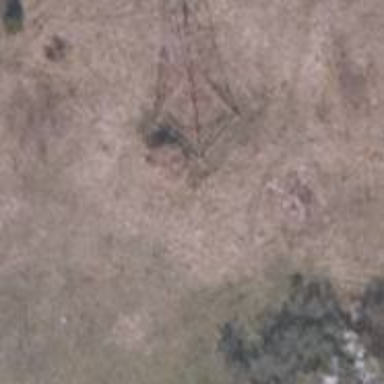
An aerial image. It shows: Power line in the image.